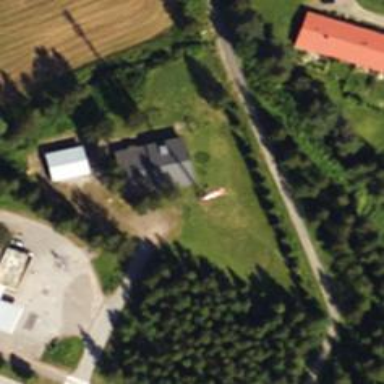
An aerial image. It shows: Man-made mast used for communication purposes.